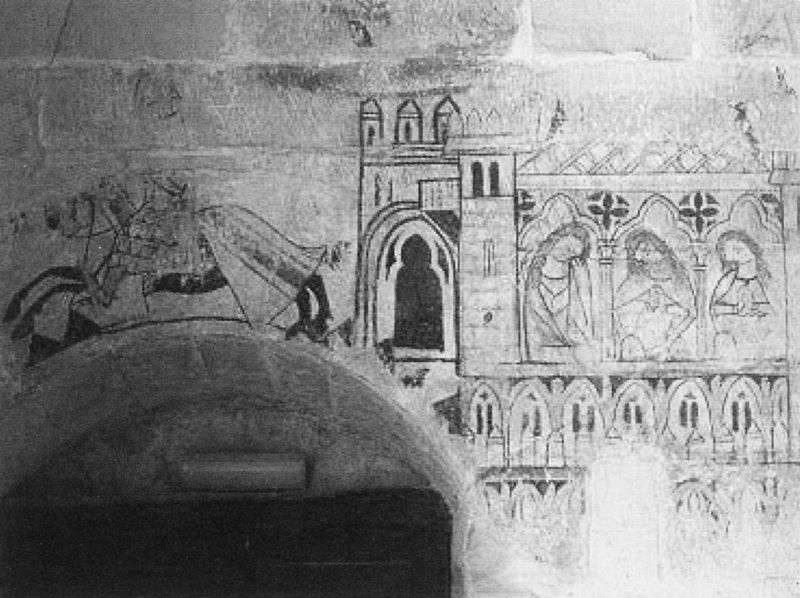
Titel: Wandmalerei Castell Alcanyis
Standort: (E Katalonien), Castell Alcanys (EU - E - Katalonien)
Schlagwörter: berg, mann, frauen, menschen, damen, fenster, frau, lampe, schwarz, tür, weiss, zeichnung, dach, schloss, wand, architektur, stein, hügel, kirche, decke, gotik, pferd, reiter, turm, relief, bilder, papier, bogen, mauer, linien, beleuchtung, könig, wandgemälde, wandmalerei, tor, zinnen, flucht, foto, fotografie, bögen, eingang, arkade, gewölbe, burg, orient, türme, torbogen, linear, festung, schwarz weiß, illustration, bleistift, helm, ritter, rüstung, spitzbogen, blitz, mittelalter, fresken, kreuzzug, kreuzzüge, heilige, fresko, burgfräulein, bau, fresco, rait, maßwerk, vierpaß, buchmalerei, kreuzritter, kielbogen, skitzze, hofdamen, kemmenate, türm,e